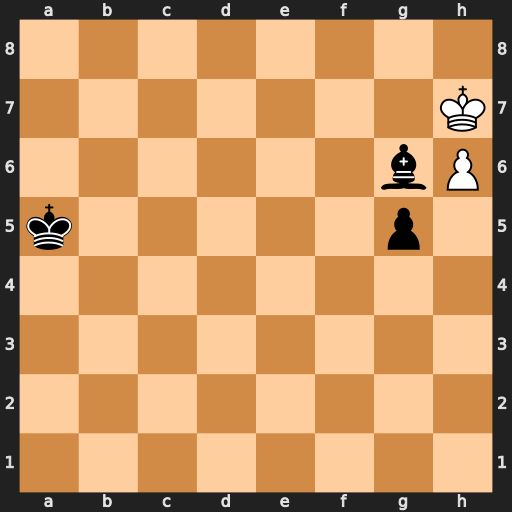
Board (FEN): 8/7K/6bP/k5p1/8/8/8/8
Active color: w
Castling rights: -
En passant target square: -
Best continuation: Kxg6 g4 h7